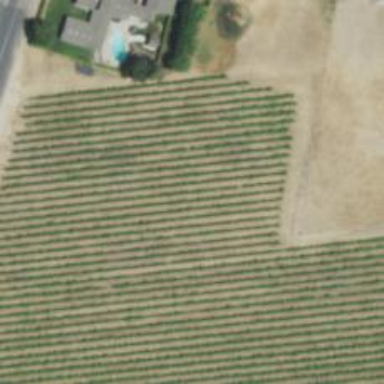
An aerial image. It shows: Vineyard.